Question: As my university needs me to make my publication list. As I have very little experience with html+css, I am bit stuck here.
What I am currently doing is:
## CSS Part
'''
p.bibitem { text-indent: -2em; margin-left: 2em; margin-top:0.6em; margin-bottom:0.6em; }
p.bibitem-p { text-indent: 0em; margin-left: 2em; margin-top:0.6em; margin-bottom:0.6em; }
.bibauth{font-weight : bold;}
.bibtitle{font-style : italic;}
.bibpub{font-style : normal;}
'''
## HTML Part
'''
<div class="thebibliography">
<ol>
<li>
<p class="bibitem" ><span class="biblabel">
<span class="bibauth">Name of the authors</span>
<span class="bibtitle">Title of the paper</span>
<span class="pub">Publication info</span>
</p>
</li>
'''
I have converted my publication list from 'latex' using 'htlatex', and not sure if the line class="bibitem" ><span class="biblabel"> is really required. In html, they are not making much difference. But the rest of the thing looks well.
But my main concern is slightly more involved for me.
Can I define a structure in CSS, so that, without repeating the 'span class'thing for each item, it will pick up each 'new line' as the next structure? i.e.,say,
'''
<div class="TheMagicDiv">
Name of Authors
Title of Paper
Publecation Info
</div>
'''
will automatically pick up 'bibauth', 'bibtitle' and 'bibpub' and result in something like
May be something as 'object-oriented html'?
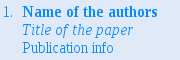
Answer: You have alot of obsolete code, i've tried to remove the unnessary code and optimized your CSS to fit the need.
Your CSS:
'''
.bibitem .pub{font-family: Tahoma;display: block;font-style : normal;font-size: 13px;}
.bibitem .bibauth{color:blue;display: block;font-weight : bold;font-size: 16px;}
.bibitem .bibtitle{color: grey;display: block;font-style : italic;}
'''
Your HTML:
'''
<ol>
<li>
<p class="bibitem" >
<span class="bibauth">Name of the authors</span>
<span class="bibtitle">Title of the paper</span>
<span class="pub">Publication info</span>
</p>
</li>
</ol>
'''
Result:
<URL>